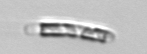
Label: Guinardia_striata